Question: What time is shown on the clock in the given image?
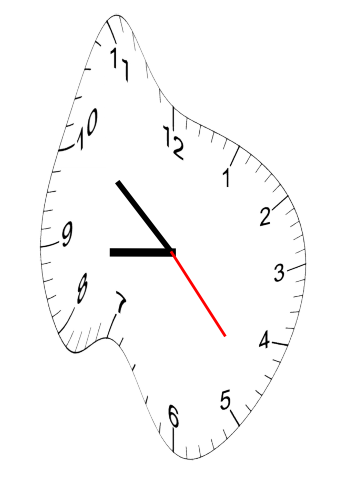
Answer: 08:51:23